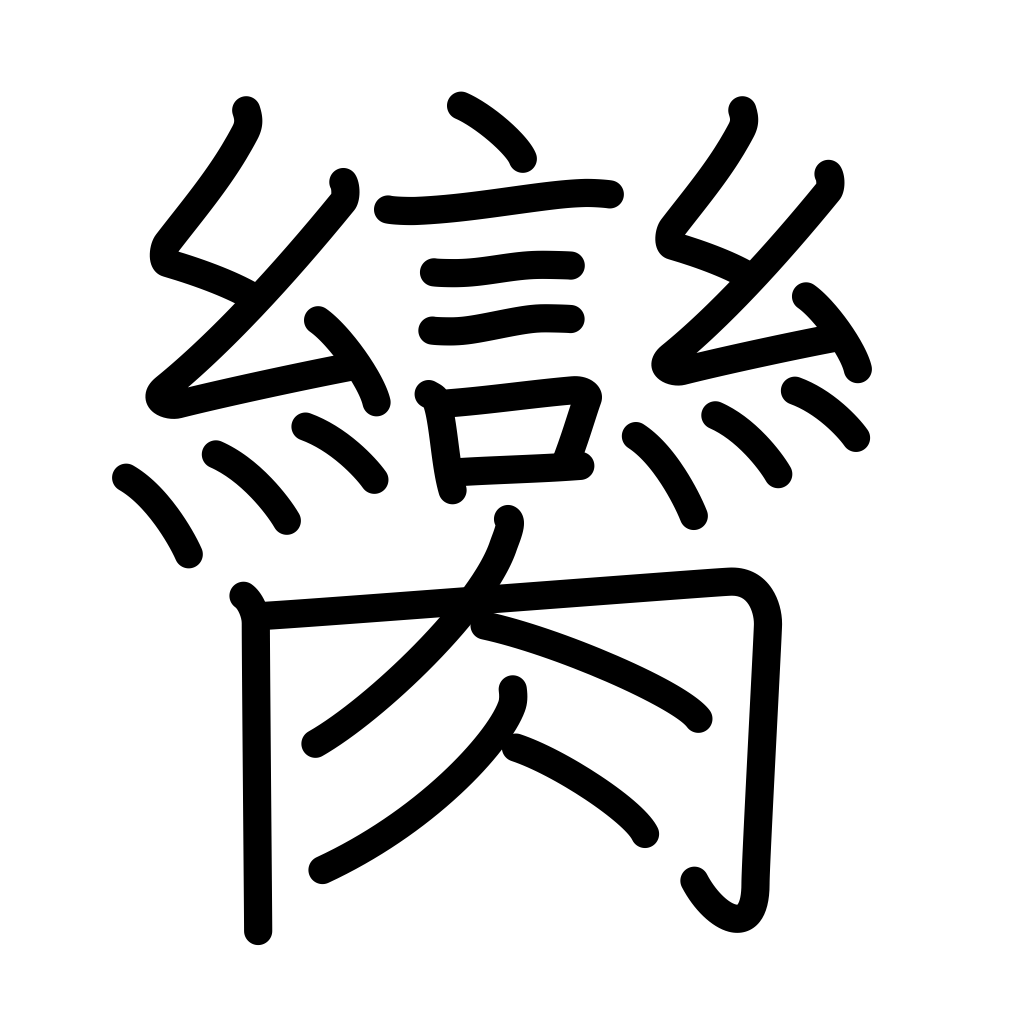
Meaning: witness